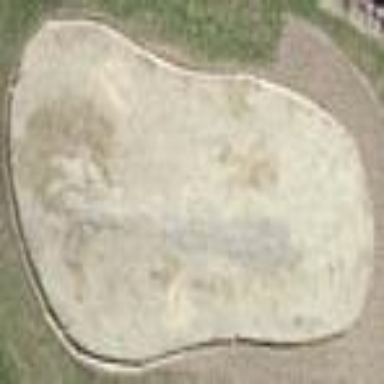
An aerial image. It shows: Sandy area is golf bunker.